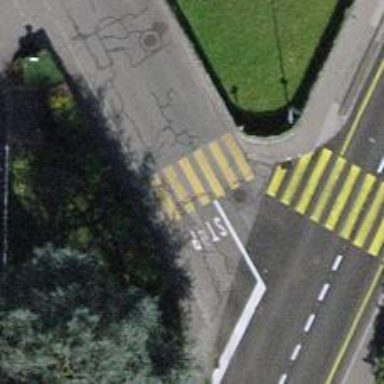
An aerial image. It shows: Uncontrolled zebra crossing.